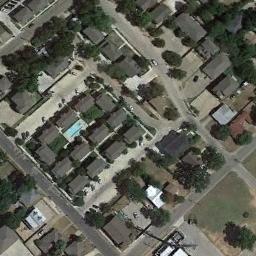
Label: medium_residential